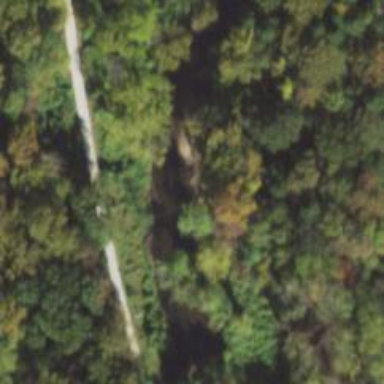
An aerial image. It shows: Culvert tunnel.